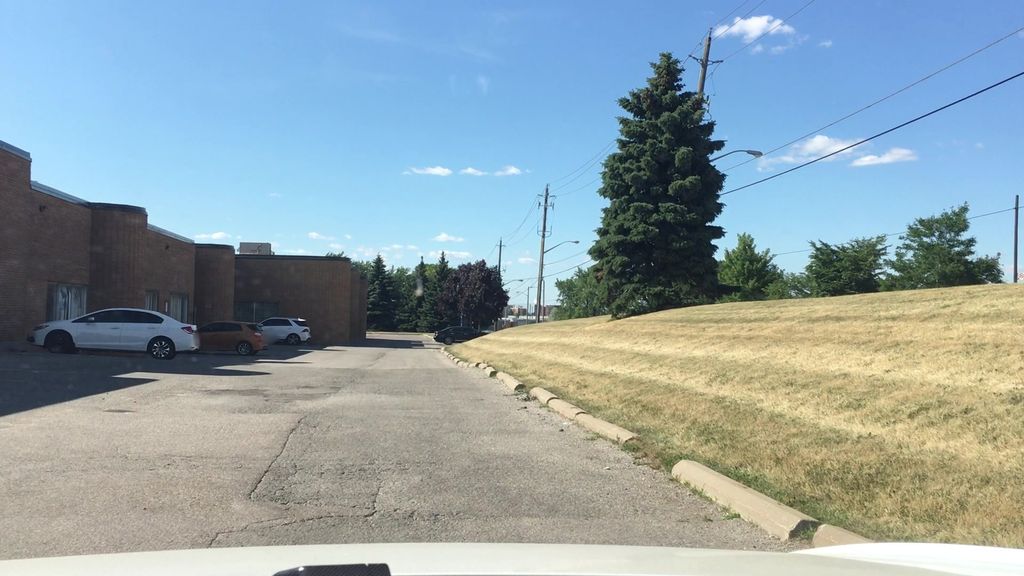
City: toronto